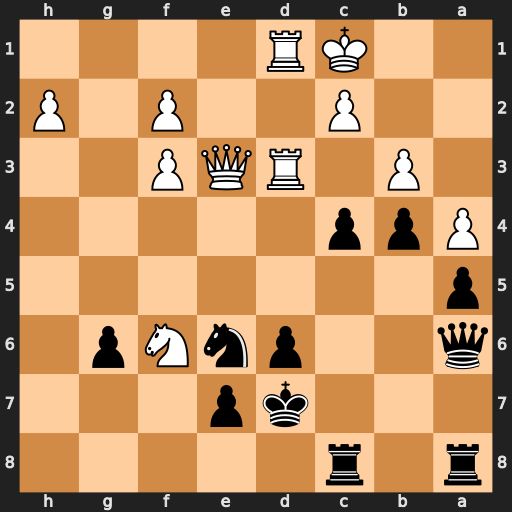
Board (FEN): r1r5/3kp3/q2pnNp1/p7/Ppp5/1P1RQP2/2P2P1P/2KR4
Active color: b
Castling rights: -
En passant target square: -
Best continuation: exf6 Rxd6+ Qxd6 Rxd6+ Kxd6